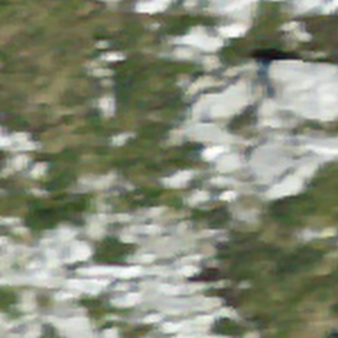
Label: bouldering_area